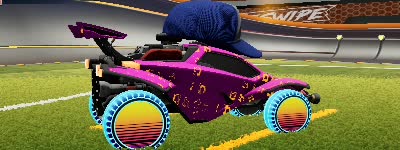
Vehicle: octane